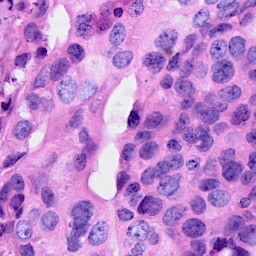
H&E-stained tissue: Breast